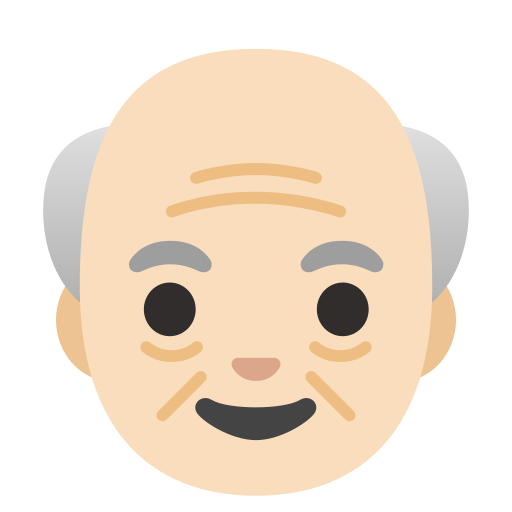
Emoji: 👴🏻